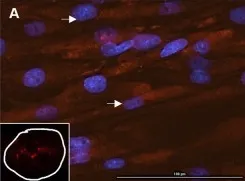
Immunofluorescence Staining of SMN in Fibroblasts and Quantification of Nuclear Gems. Immunofluorescence staining for SMN (red) and DAPI (blue) in patient-specific fibroblasts;. SMA Carrier.
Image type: pathology (immunostaining)